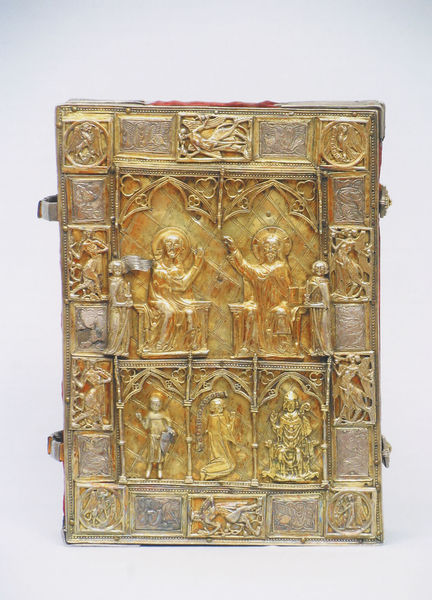
Titel: Epistolar
Institution: Limburg, Domschatz
Schlagwörter: gott, sitzen, bibel, rahmen, silber, bild, gold, relief, zwei, figuren, bischof, papst, metall, foto, photographie, buch, schwert, buchumschlag, einband, umschlag, scharniere, heiligenschein, pfarrer, christus, jesus, heilige, emblem, jesu, szenen, schließe, dreipass, stifter, codex